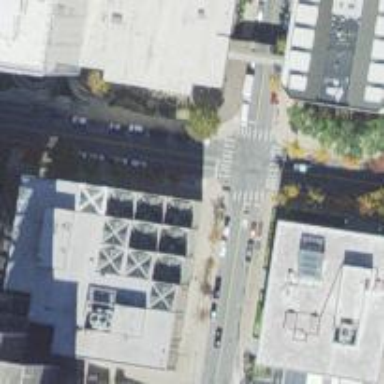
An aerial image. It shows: Marked crossing with zebra markings.